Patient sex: M
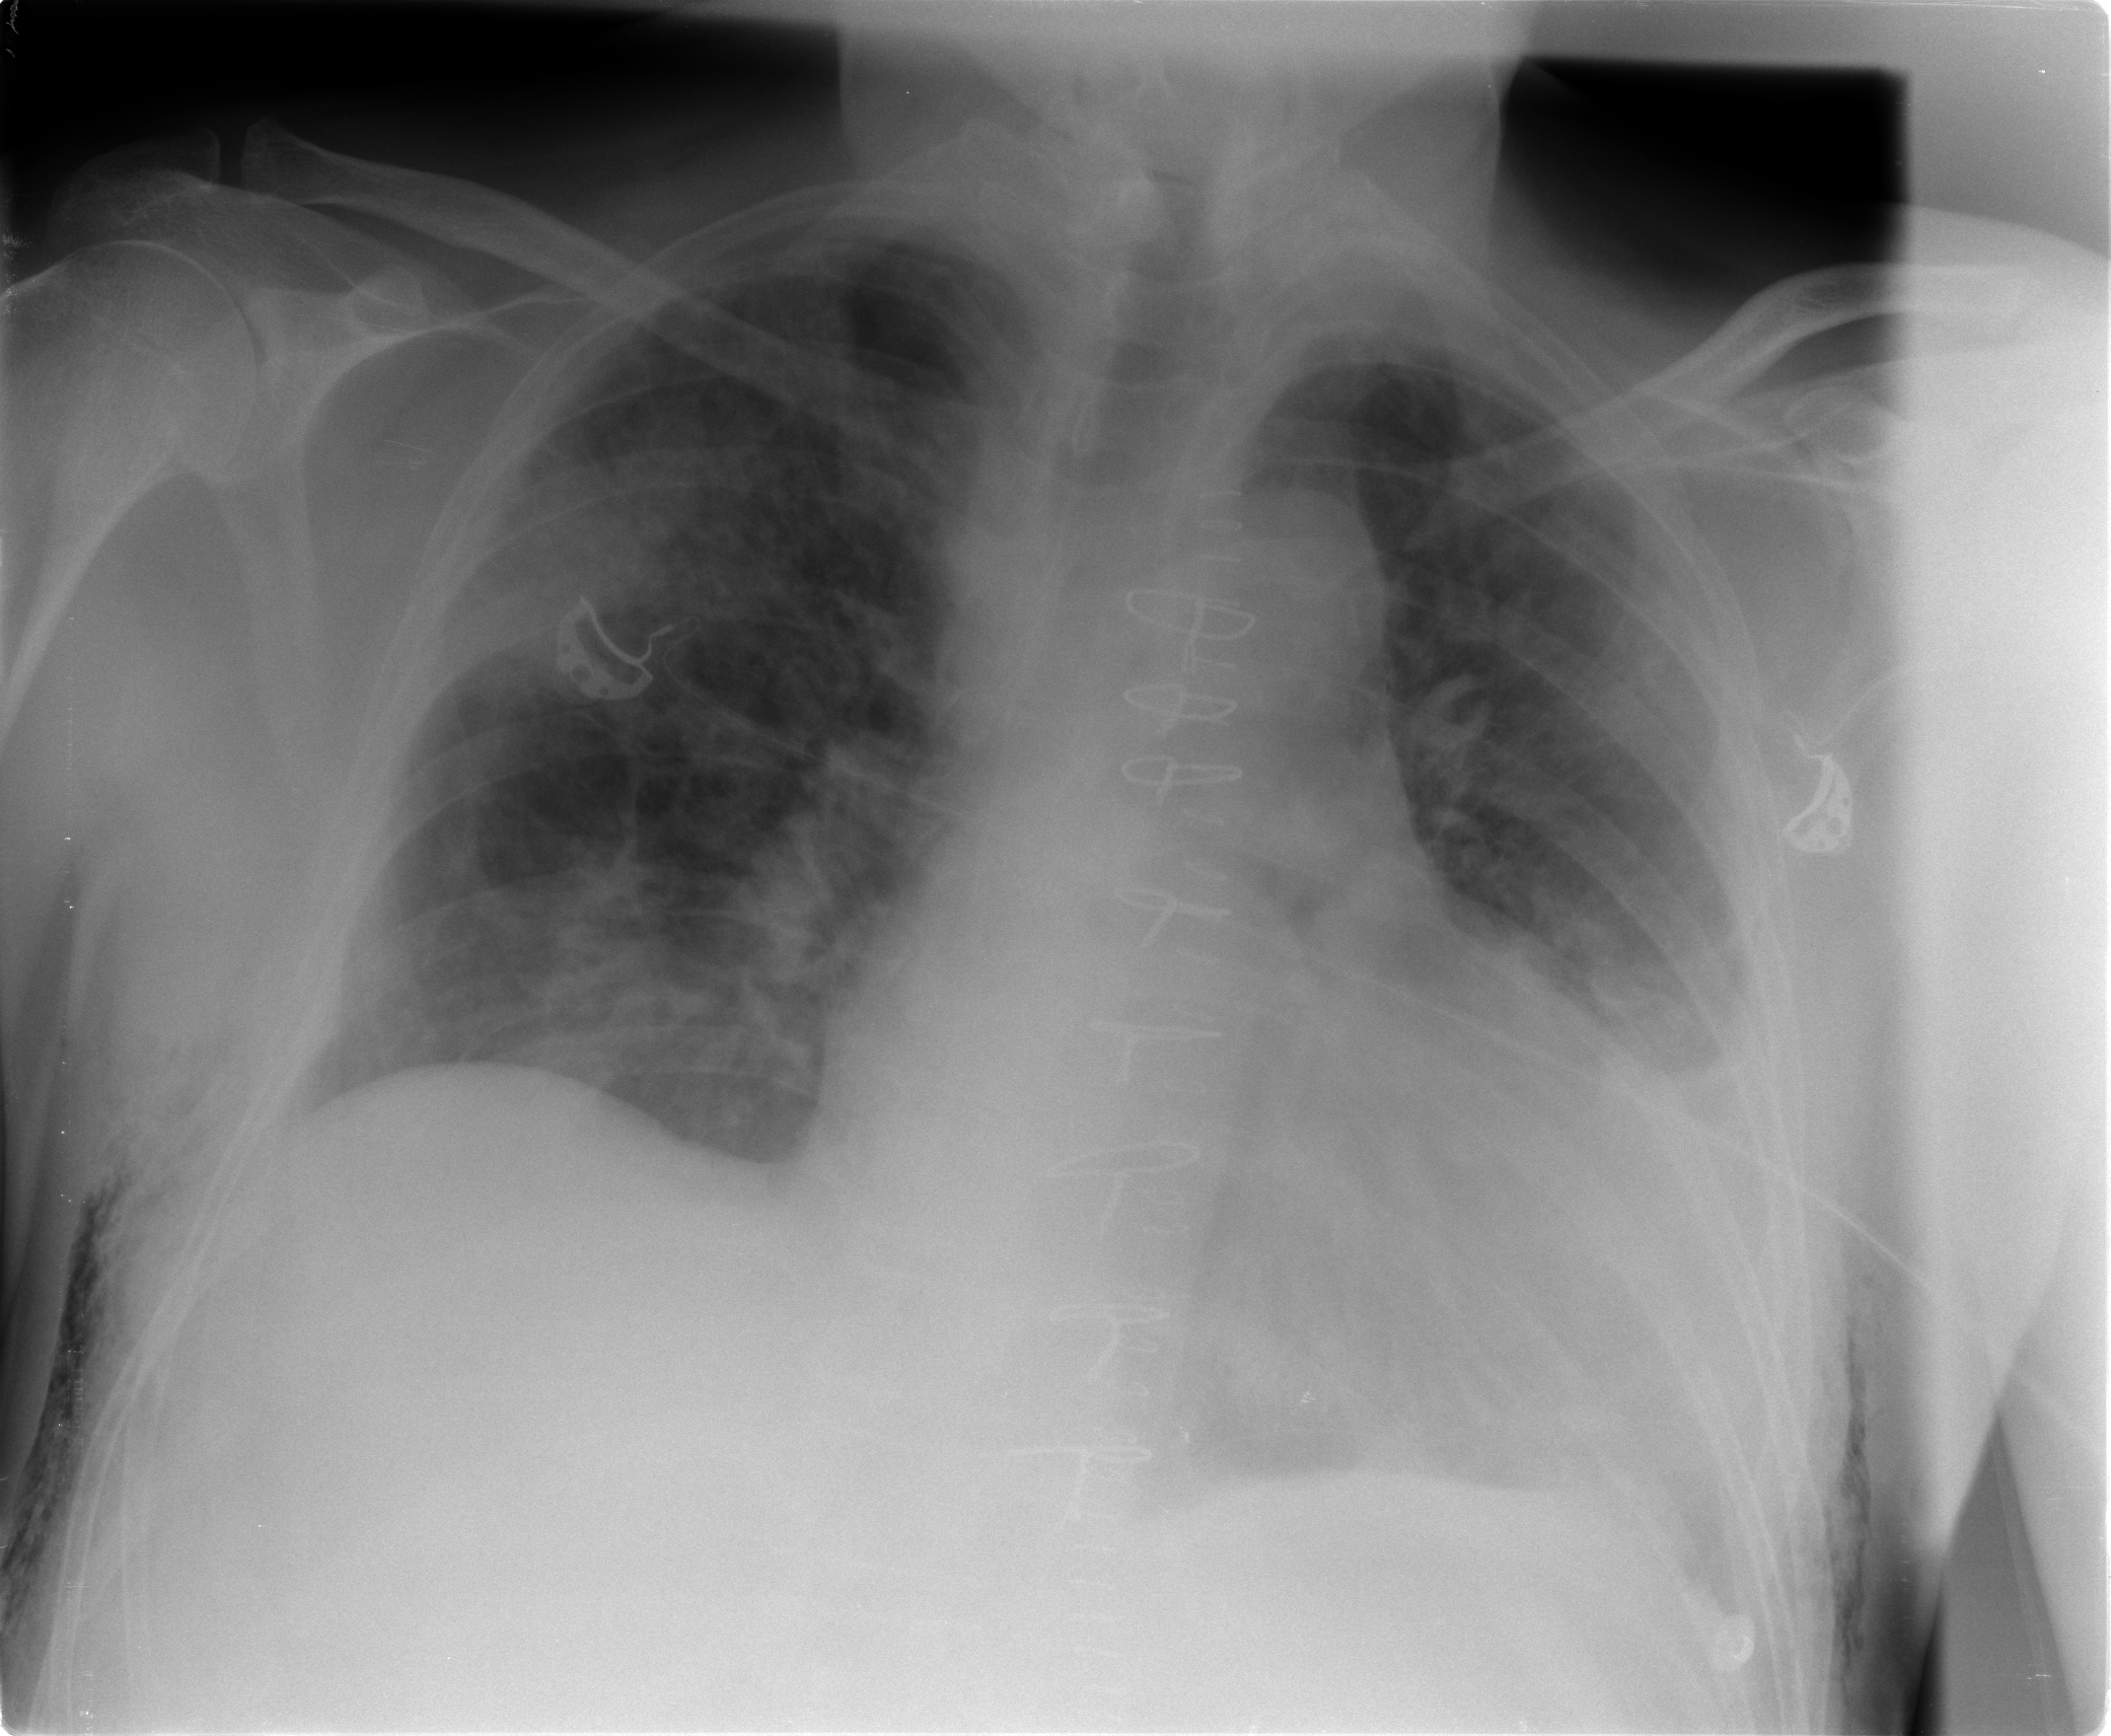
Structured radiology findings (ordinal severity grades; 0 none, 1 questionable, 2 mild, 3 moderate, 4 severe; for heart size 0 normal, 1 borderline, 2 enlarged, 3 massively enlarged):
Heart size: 1
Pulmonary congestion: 2
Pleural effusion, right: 0
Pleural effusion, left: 2
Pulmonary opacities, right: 2
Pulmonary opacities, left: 1
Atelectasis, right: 2
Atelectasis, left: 2